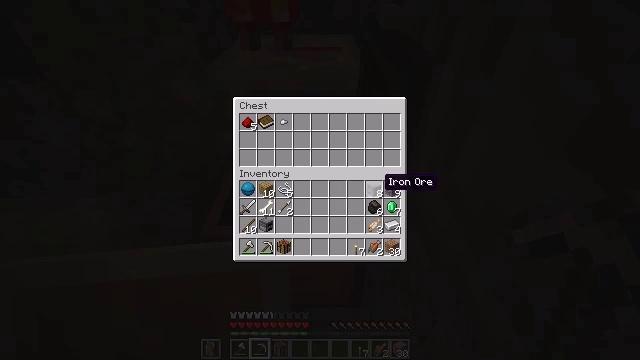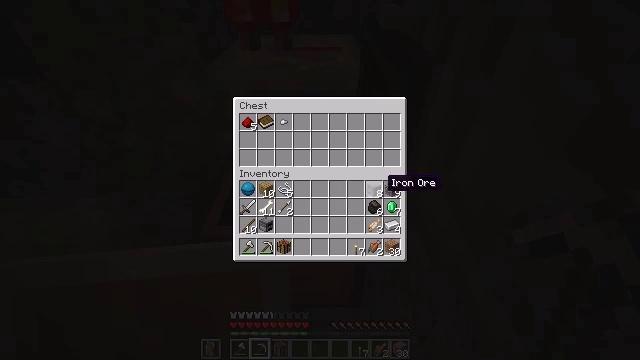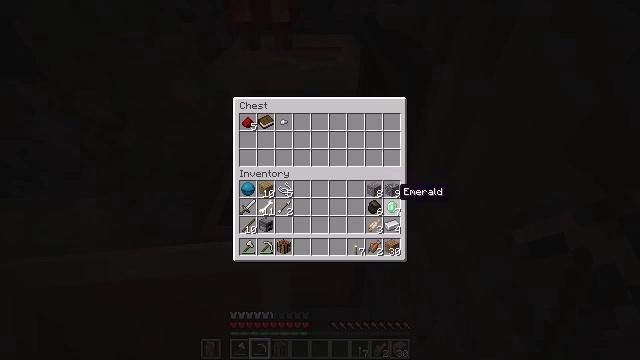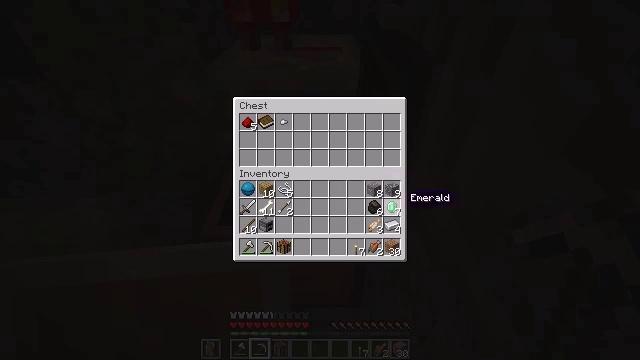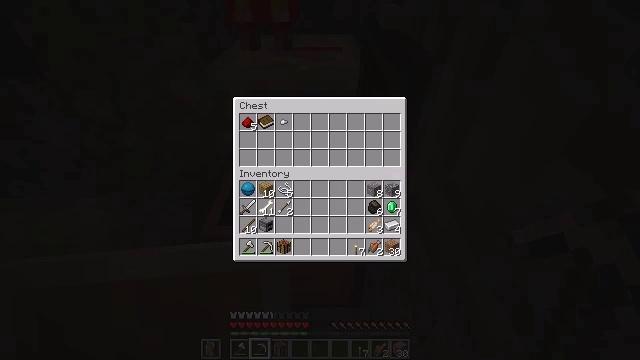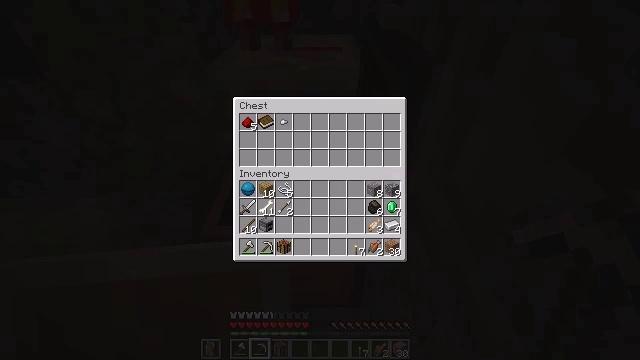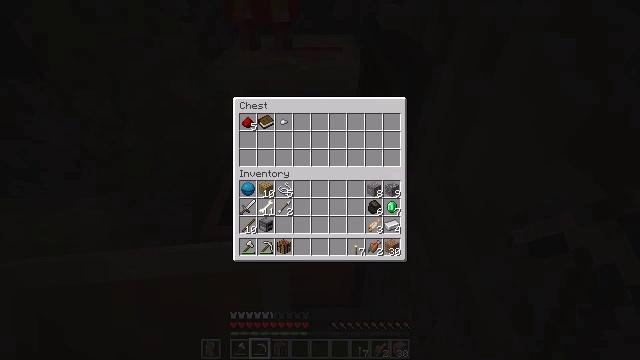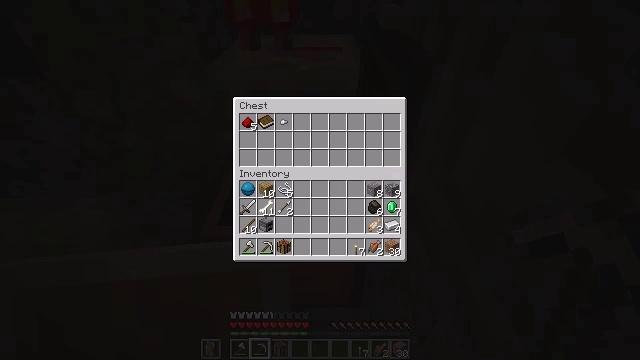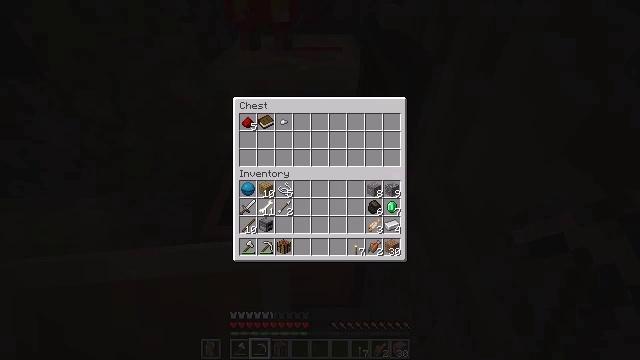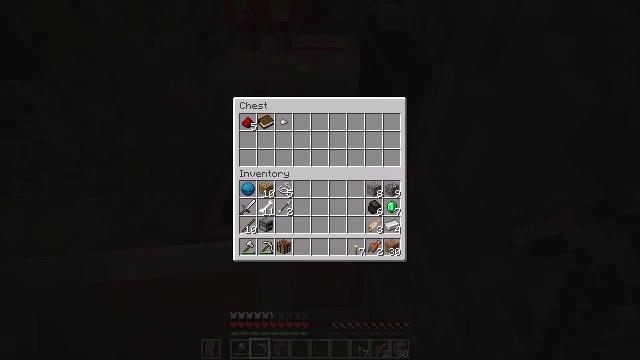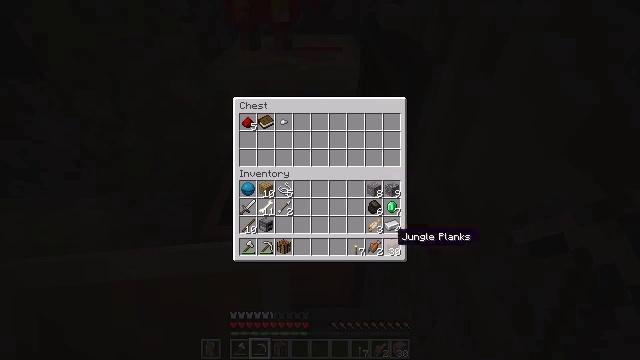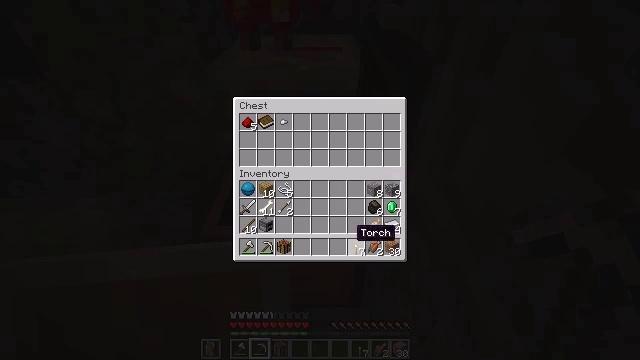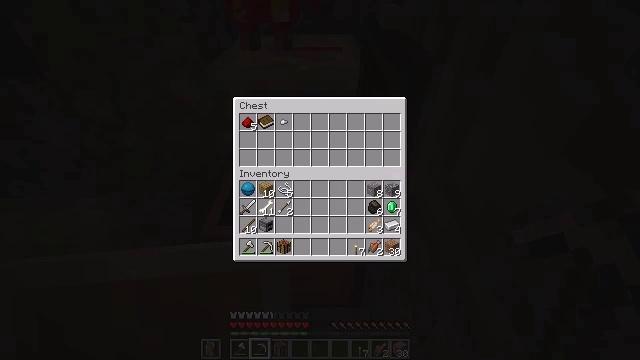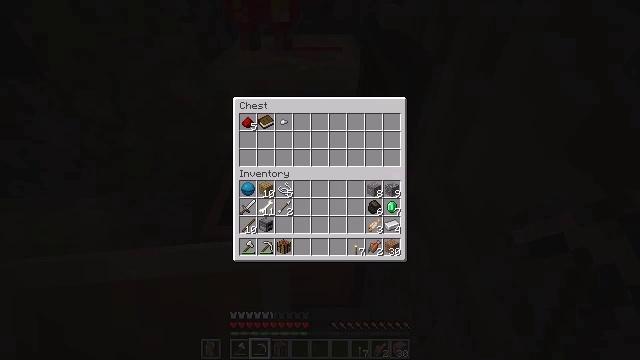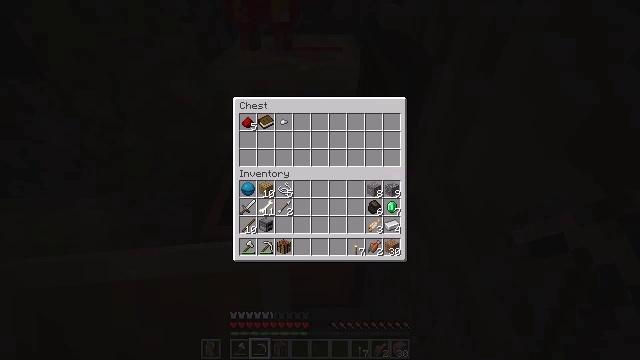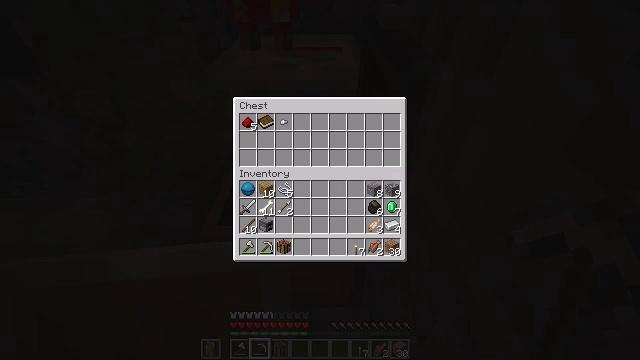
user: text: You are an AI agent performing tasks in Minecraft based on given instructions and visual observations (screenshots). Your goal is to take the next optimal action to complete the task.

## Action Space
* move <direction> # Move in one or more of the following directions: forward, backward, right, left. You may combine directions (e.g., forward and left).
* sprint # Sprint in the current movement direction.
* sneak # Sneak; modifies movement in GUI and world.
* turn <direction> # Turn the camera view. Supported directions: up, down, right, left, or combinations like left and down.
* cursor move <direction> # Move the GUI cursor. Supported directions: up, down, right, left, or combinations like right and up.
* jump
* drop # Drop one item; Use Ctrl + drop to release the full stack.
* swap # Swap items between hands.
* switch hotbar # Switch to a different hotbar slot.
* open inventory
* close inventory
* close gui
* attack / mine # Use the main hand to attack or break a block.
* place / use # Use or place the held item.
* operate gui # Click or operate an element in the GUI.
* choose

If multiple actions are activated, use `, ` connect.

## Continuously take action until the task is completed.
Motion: motion action
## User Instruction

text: Remove and gather vines.
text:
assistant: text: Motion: no_op
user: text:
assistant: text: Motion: cursor move right and down
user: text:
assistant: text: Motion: cursor move right
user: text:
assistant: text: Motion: cursor move down
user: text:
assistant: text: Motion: cursor move down
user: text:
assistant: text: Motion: no_op
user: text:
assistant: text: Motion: no_op
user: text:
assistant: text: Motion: no_op
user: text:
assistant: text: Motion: no_op
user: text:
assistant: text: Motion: cursor move left
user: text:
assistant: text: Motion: cursor move left
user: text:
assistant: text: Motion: cursor move left
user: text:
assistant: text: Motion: no_op
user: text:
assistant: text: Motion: no_op
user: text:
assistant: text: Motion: no_op
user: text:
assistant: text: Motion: no_op
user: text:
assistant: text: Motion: no_op
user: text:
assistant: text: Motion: no_op
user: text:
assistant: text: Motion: no_op
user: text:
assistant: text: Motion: no_op
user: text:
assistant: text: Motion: no_op
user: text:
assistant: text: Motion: no_op
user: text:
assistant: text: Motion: no_op
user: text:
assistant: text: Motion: no_op
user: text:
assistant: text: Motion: no_op
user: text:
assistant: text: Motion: no_op
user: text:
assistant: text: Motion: no_op
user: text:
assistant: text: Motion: no_op
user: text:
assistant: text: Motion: no_op
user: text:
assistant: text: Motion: no_op